Field crop: maize
Growth stage: 2
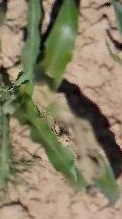
Species: maize